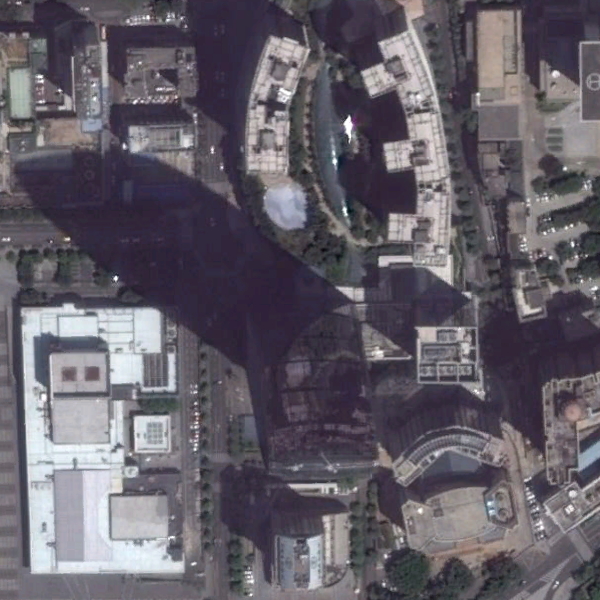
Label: Commercial